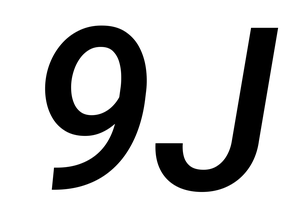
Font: Roboto-Italic_Medium_Italic